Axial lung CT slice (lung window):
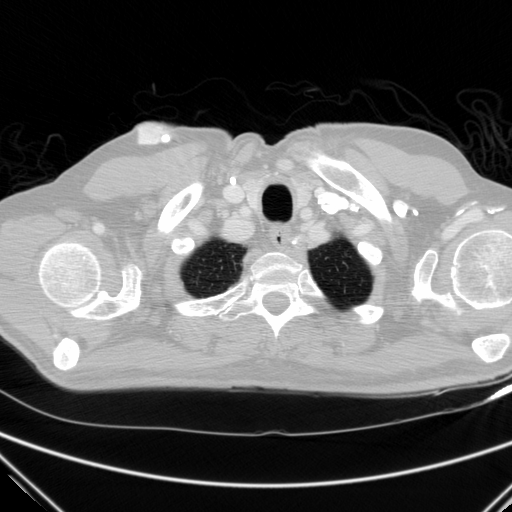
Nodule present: no